Question: How do you style a UILabel text like the text below (created using 'titleForFooterInSection')?

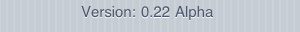
Answer: Use the below , you might need to alter the values of color and Size, Try with different-2 combination of both..
'''
UILabel* label = [[UILabel alloc] init];
label.shadowColor = [UIColor grayColor];
label.shadowOffset = CGSizeMake(0,1);
'''
See the UILabel Documentation.
<URL>